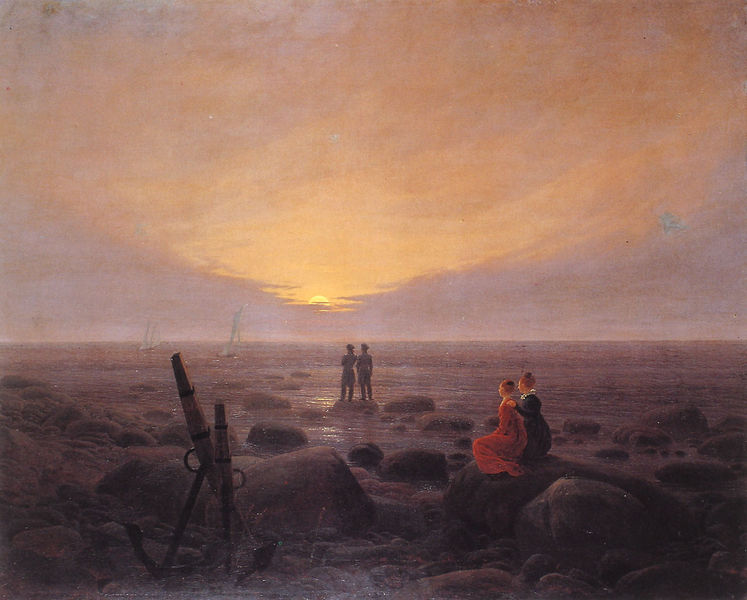
Titel: Mondaufgang über dem Meer
Künstler: Caspar David Friedrich
Institution: St. Petersburg, Eremitage
Schlagwörter: felsen, gemälde, himmel, mann, meer, wasser, wolken, fluss, frauen, landschaft, menschen, mädchen, see, sitzen, ufer, abend, damen, frau, männer, mütze, kragen, stein, steine, bild, dämmerung, horizont, sonne, boot, boote, kinder, dutt, küste, schiff, segel, segelschiffe, sommer, strand, fels, lila, sonnenuntergang, friedrich, romantik, krieg, untergang, watt, anker, david, weißer kragen, fraune, paare, segle, dut, rotes kleid, caspar, sea, painting, meet, 1840, wolkjen, landschaft meer, colors